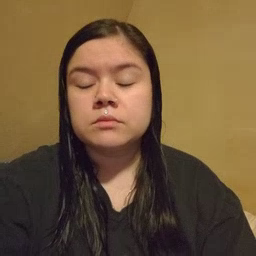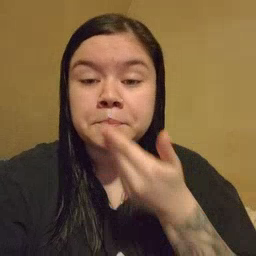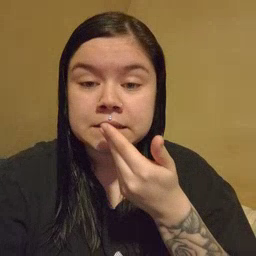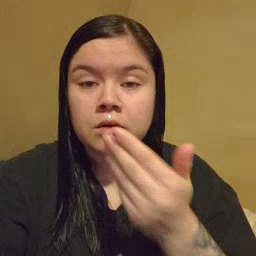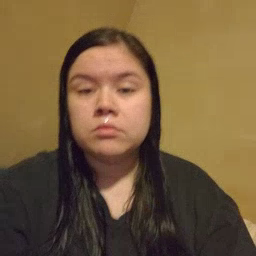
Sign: pizza